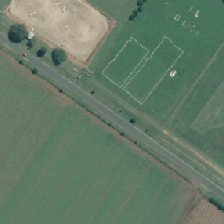
Land cover: shortrotation_cropland